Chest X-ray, AP view. Patient: 71 years old, sex M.
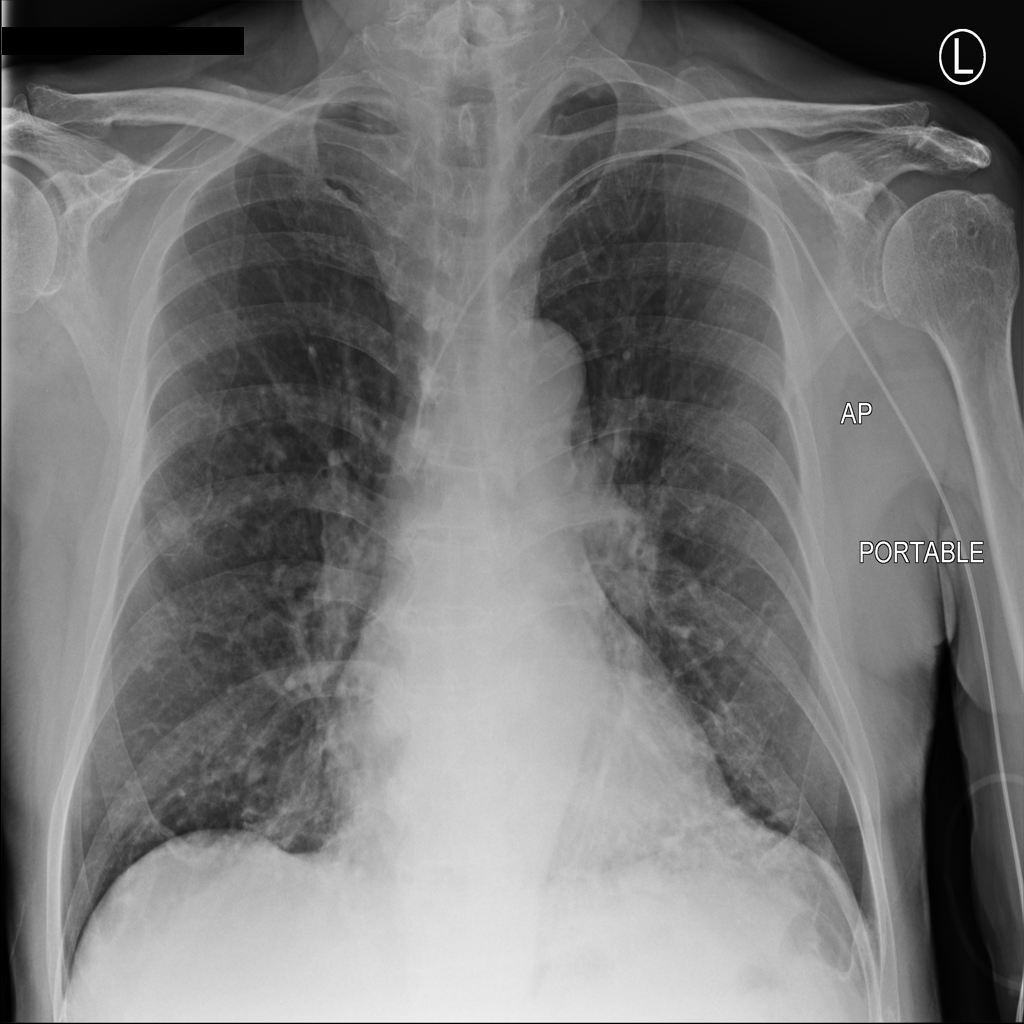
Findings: Nodule